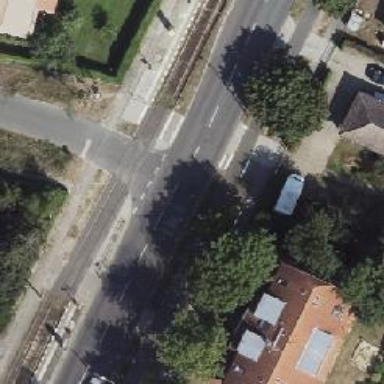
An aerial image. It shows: Unmarked crossing on the road.